Question: I want to create an app which shows 3 buttons but when I run my code it shows the third button not other ones have this code here -->
Here is my screenshot(<URL>
'''
<RelativeLayout xmlns:android="http://schemas.android.com/apk/res/android"
xmlns:app="http://schemas.android.com/apk/res-auto"
xmlns:tools="http://schemas.android.com/tools"
android:layout_width="fill_parent"
android:layout_height="match_parent"
android:orientation="vertical"
tools:context=".MainActivity">
<Button
android:id="@+id/btn1"
android:layout_width="wrap_content" android:layout_height="wrap_content"
android:gravity="center"
android:text="button1" android:layout_centerHorizontal="true"
android:layout_centerVertical="true" />
<Button
android:id="@+id/btn2"
android:layout_width="wrap_content"
android:layout_height="wrap_content"
android:gravity="center"
android:text="button2"
android:layout_centerHorizontal="true"
android:layout_centerVertical="true"/>
<Button
android:id="@+id/btn3"
android:layout_width="wrap_content"
android:layout_height="wrap_content"
android:gravity="center"
android:text="button3"
android:layout_centerHorizontal="true"
android:layout_centerVertical="true"/>
</RelativeLayout>'''
[enter image description here][2]
[1]: https://i.stack.imgur.com/Ih3mK.png
[2]: https://i.stack.imgur.com/vLjRr.png
'''
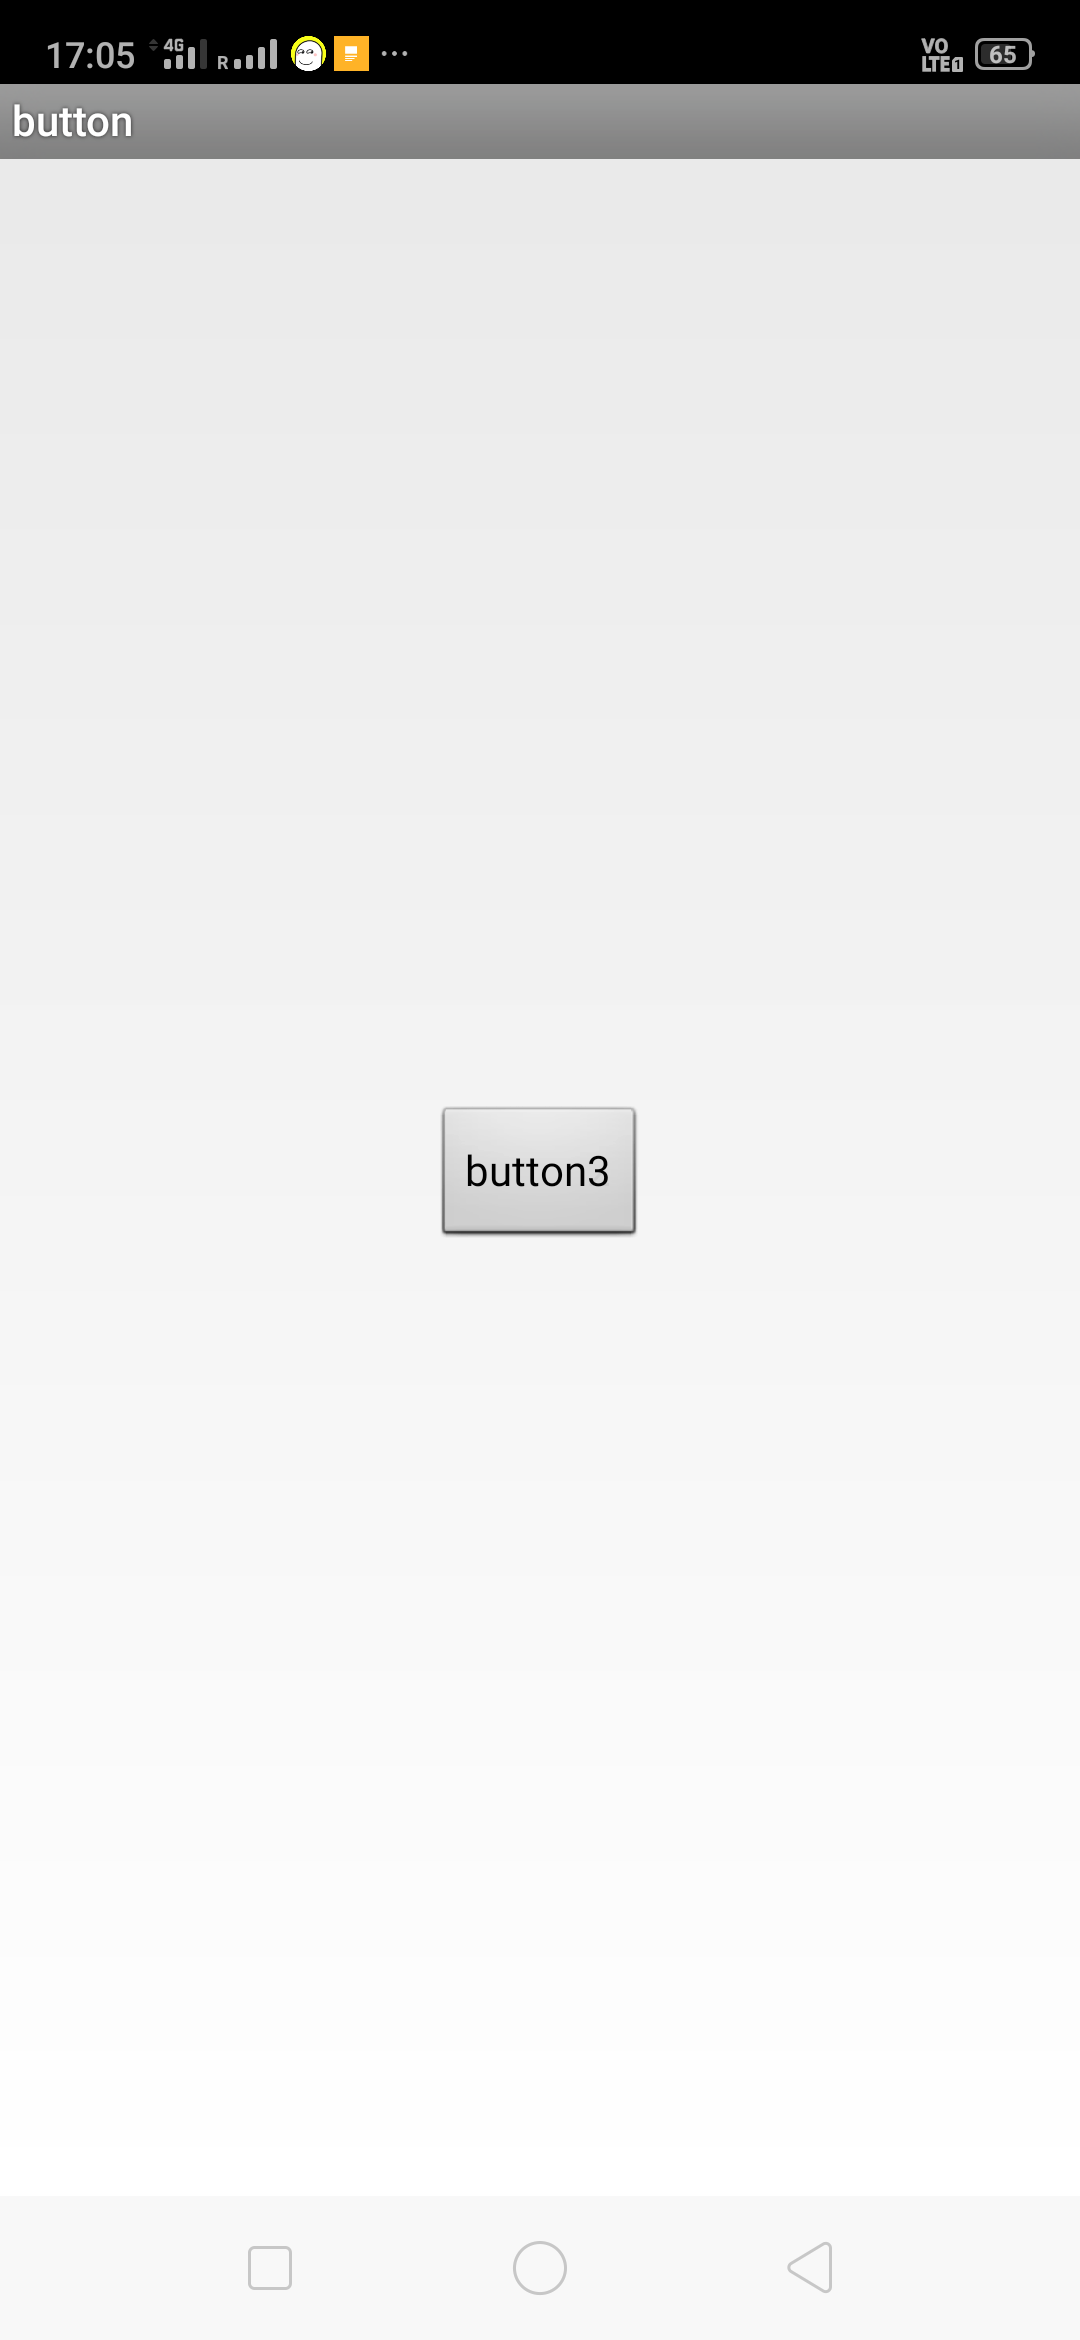
Answer: Here is the code I am sharing to show 3 Buttons horizontal and vertical with LinearLayout.
'''
<?xml version="1.0" encoding="utf-8"?>
<LinearLayout xmlns:android="http://schemas.android.com/apk/res/android"
android:layout_width="match_parent"
android:layout_height="match_parent"
android:gravity="center"
android:orientation="vertical">
<Button
android:layout_width="wrap_content"
android:layout_height="wrap_content"
android:text="b1" />
<LinearLayout
android:layout_width="wrap_content"
android:layout_height="wrap_content"
android:gravity="center"
android:orientation="horizontal">
<Button
android:layout_width="wrap_content"
android:layout_height="wrap_content"
android:text="b2" />
<Button
android:layout_width="wrap_content"
android:layout_height="wrap_content"
android:text="b3" />
<Button
android:layout_width="wrap_content"
android:layout_height="wrap_content"
android:text="b4" />
</LinearLayout>
<Button
android:layout_width="wrap_content"
android:layout_height="wrap_content"
android:text="b5" />
</LinearLayout>
'''
Here is the screen shot I am attaching...<URL>